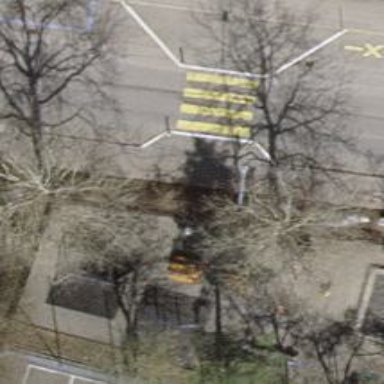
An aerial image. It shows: Asphalt sidewalk.